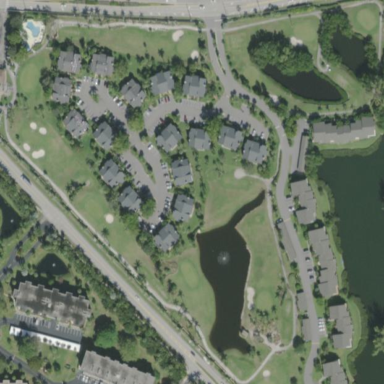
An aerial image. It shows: Footway that serves as golf cart path.